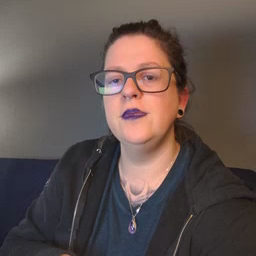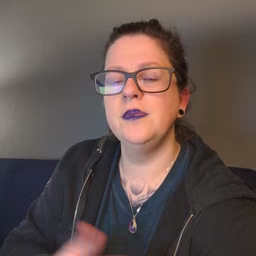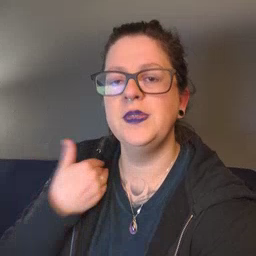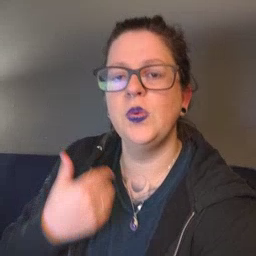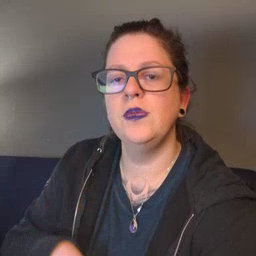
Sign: before